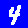
Digit: 4